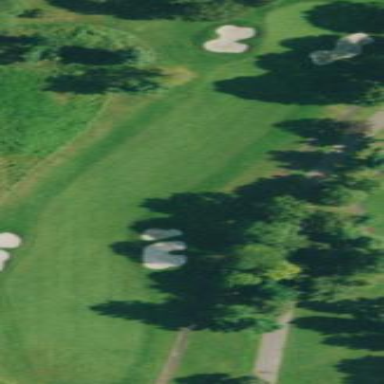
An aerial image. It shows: Grassy area designated as golf fairway.